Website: crate-barrel
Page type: newsletter-management
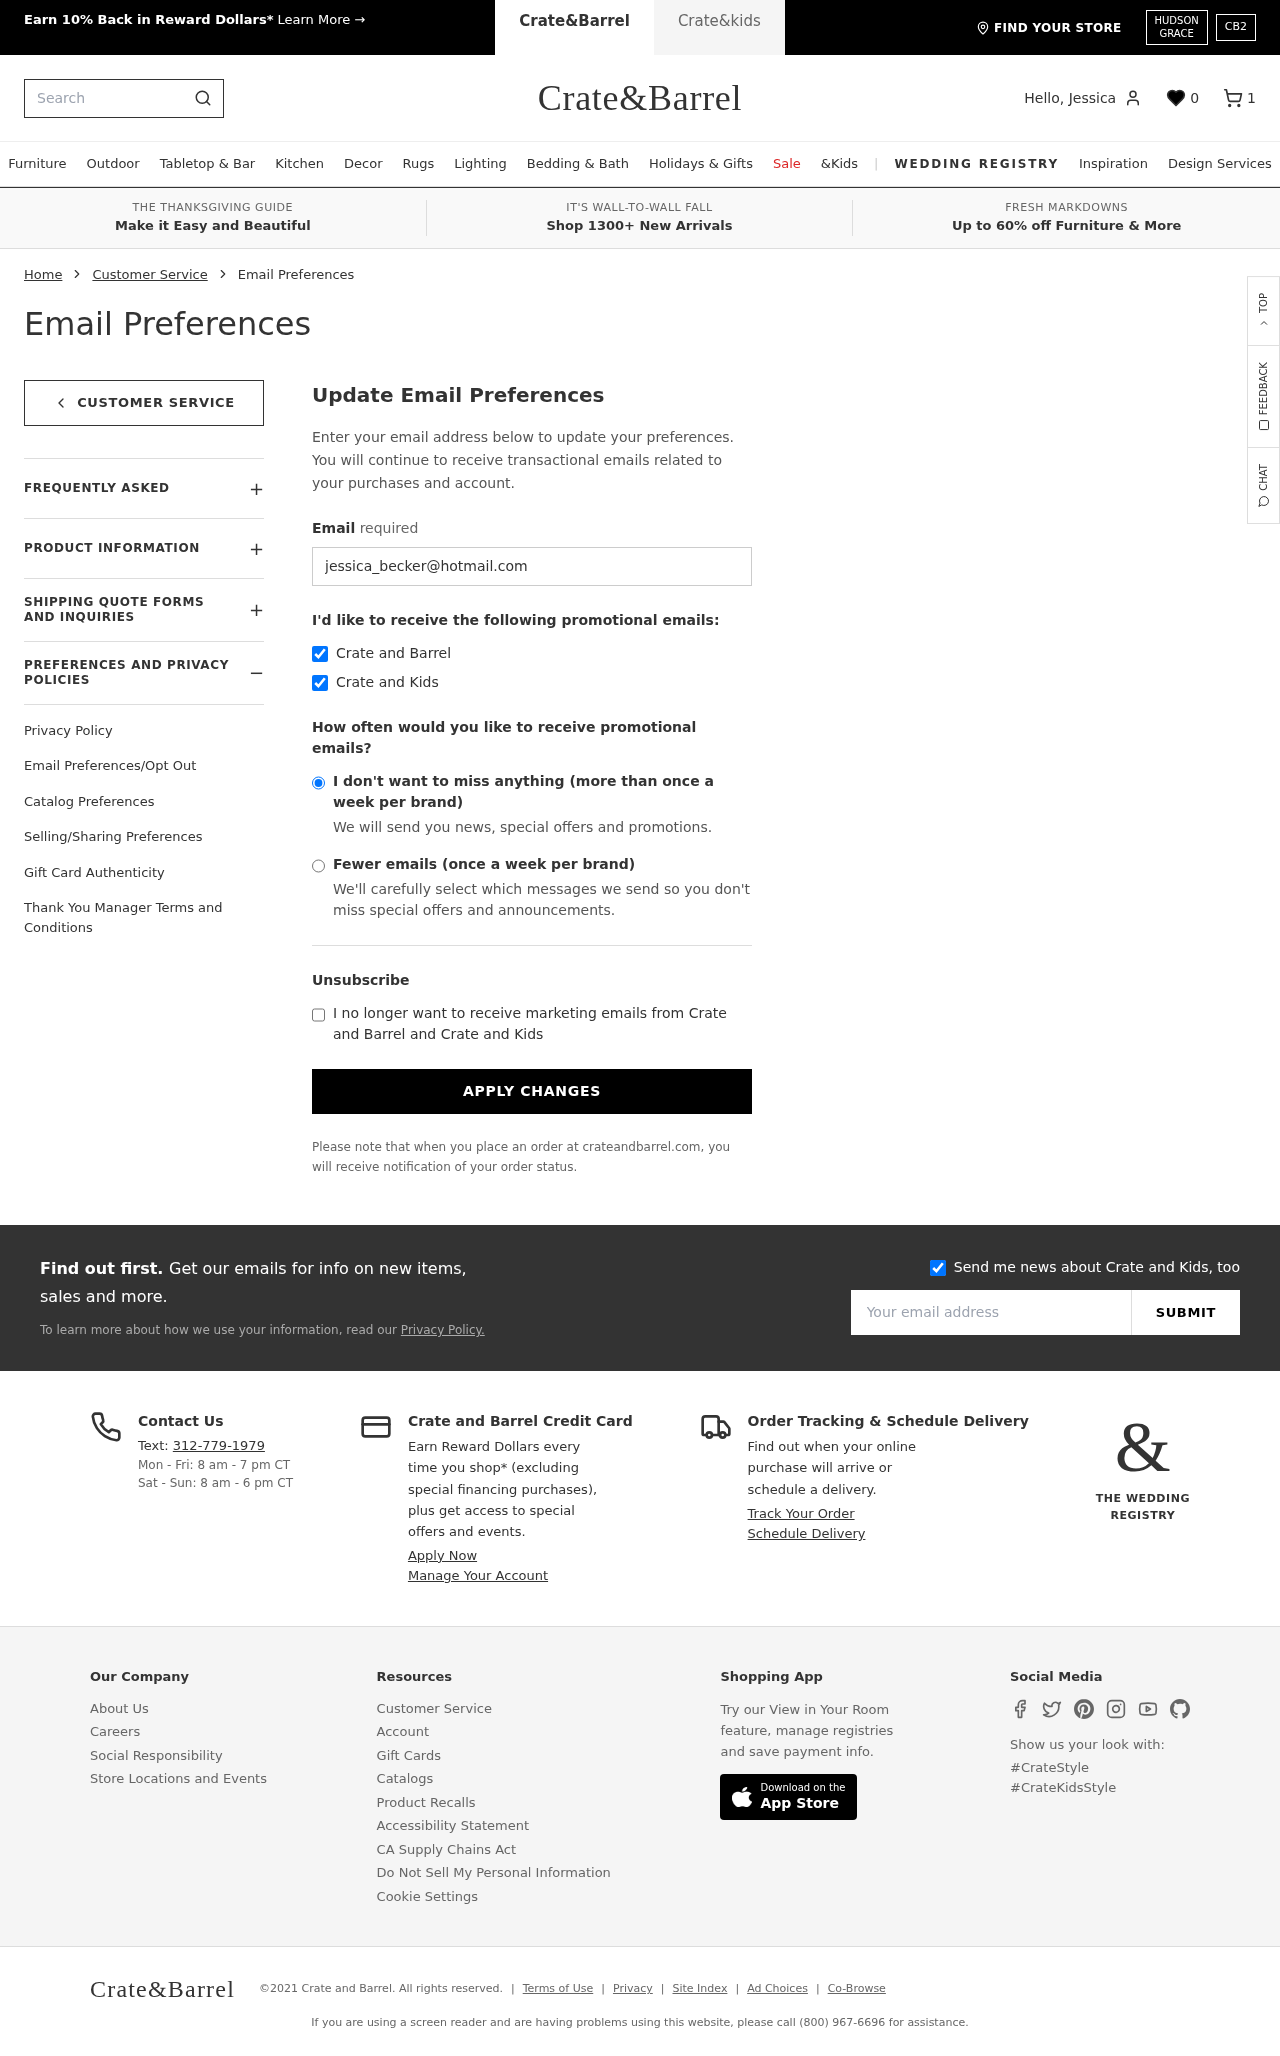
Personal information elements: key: PII_EMAIL
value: jessica_becker@hotmail.com
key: PII_FIRSTNAME
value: Jessica
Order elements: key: ORDER_NUM_ITEMS
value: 1
Search elements: key: HEADER_SEARCH
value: Search
Other elements: key: FAVORITES_COUNT
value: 0